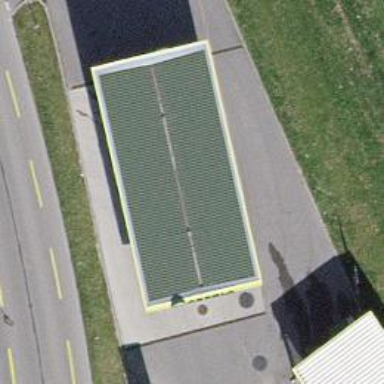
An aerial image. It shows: Fuel station.